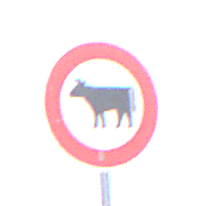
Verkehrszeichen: VerbotViehtrieb
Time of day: Midday
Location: Roofed (Beach)
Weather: Overcast
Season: NotSpecified
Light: Natural